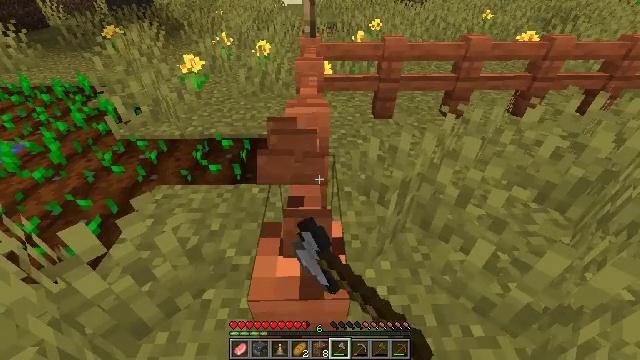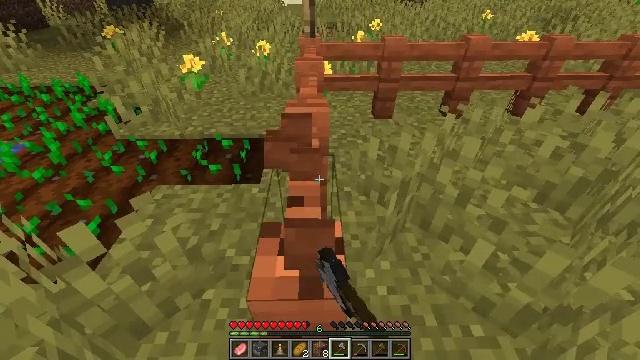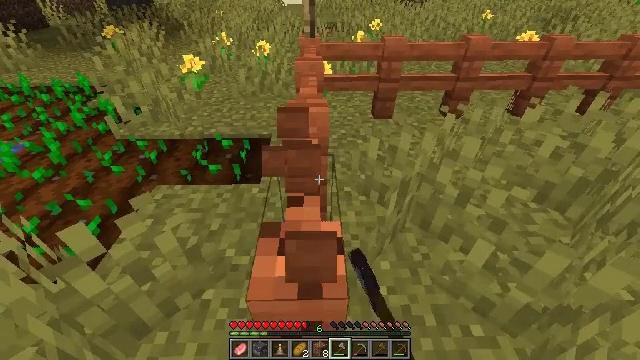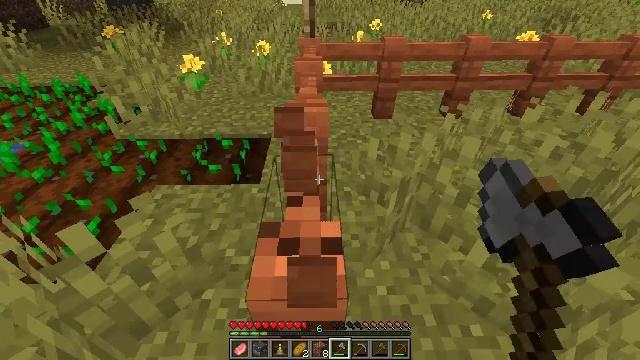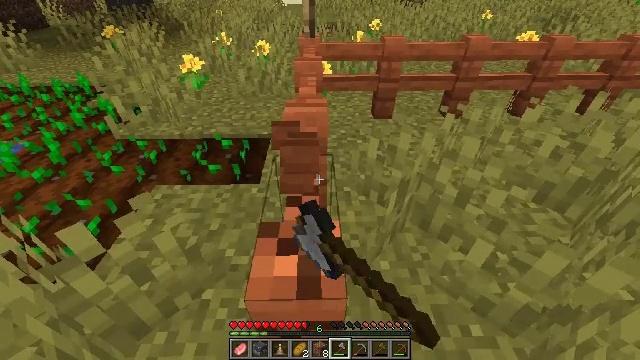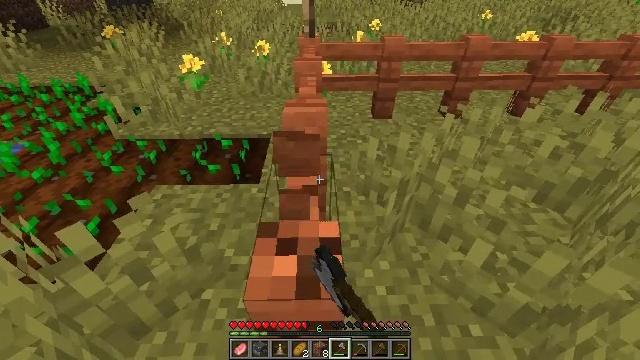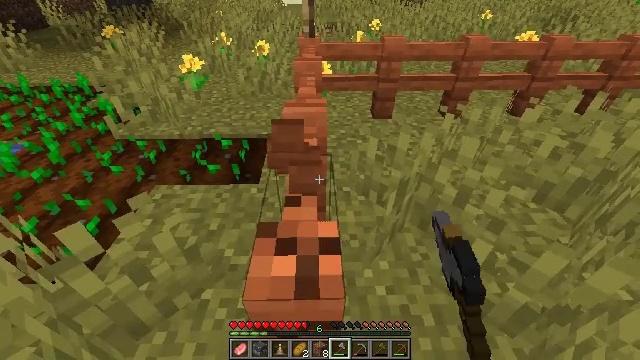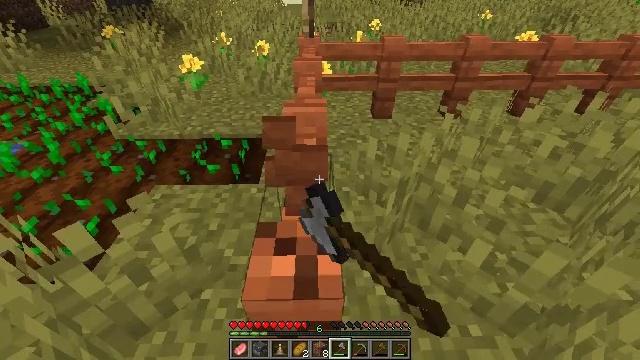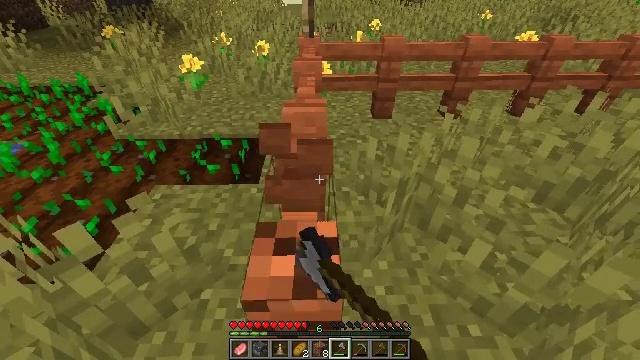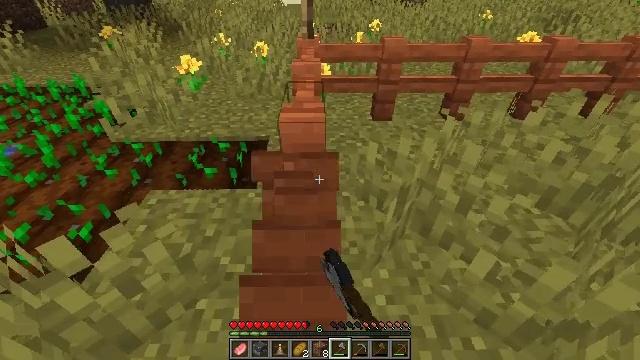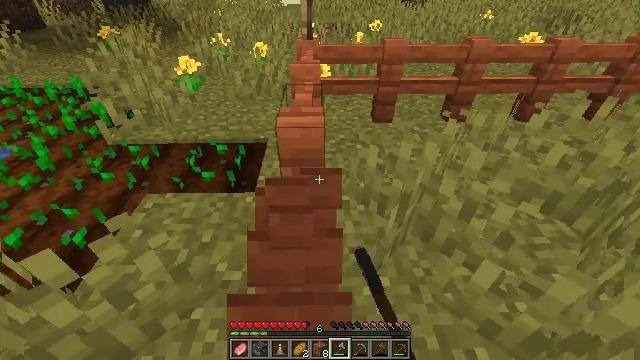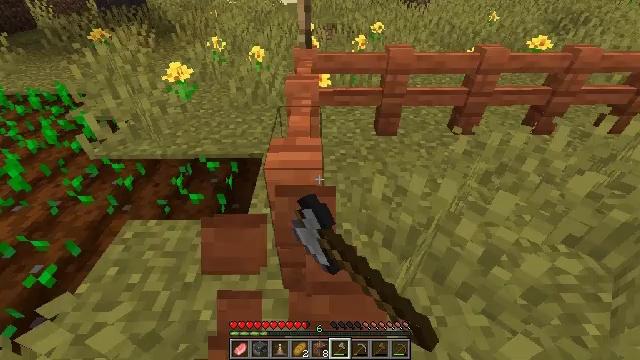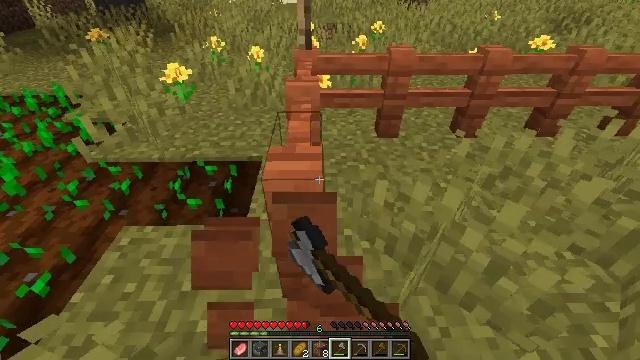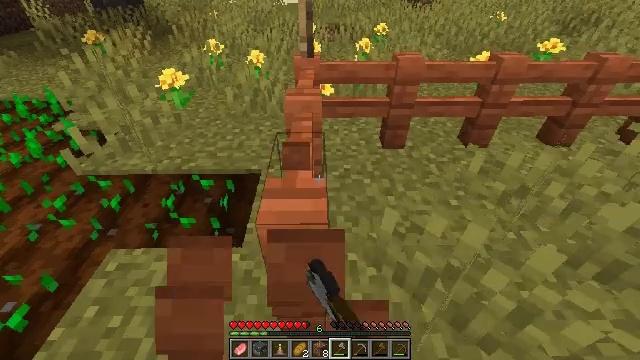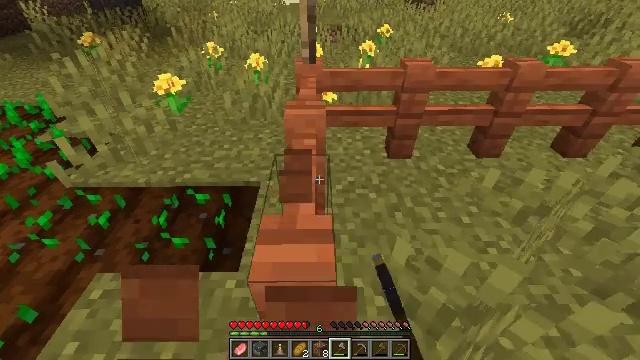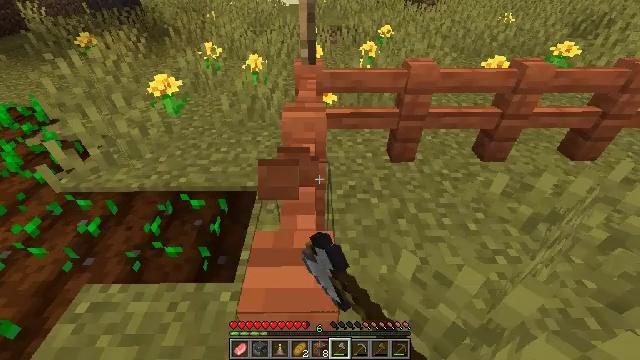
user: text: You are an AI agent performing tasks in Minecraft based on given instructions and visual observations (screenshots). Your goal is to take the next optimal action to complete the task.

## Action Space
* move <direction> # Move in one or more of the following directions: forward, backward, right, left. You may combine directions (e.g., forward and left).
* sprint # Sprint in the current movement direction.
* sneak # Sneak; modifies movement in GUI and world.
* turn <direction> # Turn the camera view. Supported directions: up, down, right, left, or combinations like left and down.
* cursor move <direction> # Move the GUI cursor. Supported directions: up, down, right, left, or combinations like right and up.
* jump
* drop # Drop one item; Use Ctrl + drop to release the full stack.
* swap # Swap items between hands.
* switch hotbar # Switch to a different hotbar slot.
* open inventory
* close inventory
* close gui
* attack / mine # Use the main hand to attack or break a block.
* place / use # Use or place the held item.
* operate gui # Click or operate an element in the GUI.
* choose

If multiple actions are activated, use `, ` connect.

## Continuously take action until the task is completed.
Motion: motion action
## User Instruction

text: Attack the acacia fence to break it.
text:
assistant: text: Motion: move forward, attack / mine
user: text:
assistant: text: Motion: move forward, attack / mine
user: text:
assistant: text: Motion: move forward, attack / mine
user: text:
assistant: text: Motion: move forward, attack / mine
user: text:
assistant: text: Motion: move forward, attack / mine
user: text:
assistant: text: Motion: move forward, attack / mine
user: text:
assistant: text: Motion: move forward, attack / mine
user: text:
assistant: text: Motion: move forward, attack / mine
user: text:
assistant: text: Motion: move forward, attack / mine
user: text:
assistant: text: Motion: move forward, attack / mine
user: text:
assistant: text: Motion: move forward, attack / mine
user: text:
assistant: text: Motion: move forward, attack / mine
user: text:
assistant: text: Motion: move forward, attack / mine
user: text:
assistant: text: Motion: move forward, attack / mine
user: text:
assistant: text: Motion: move forward, attack / mine
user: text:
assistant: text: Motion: move forward, attack / mine
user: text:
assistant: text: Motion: move forward, attack / mine
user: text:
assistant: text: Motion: move forward, attack / mine
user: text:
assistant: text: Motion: move forward, attack / mine
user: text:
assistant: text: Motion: move forward, attack / mine
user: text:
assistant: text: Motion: move forward, attack / mine
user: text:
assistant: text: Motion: move forward, attack / mine
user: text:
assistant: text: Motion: move forward, attack / mine
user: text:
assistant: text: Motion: move forward, attack / mine
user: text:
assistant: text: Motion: move forward, attack / mine
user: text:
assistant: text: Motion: move forward, attack / mine
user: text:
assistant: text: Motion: move forward, attack / mine
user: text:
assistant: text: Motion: move forward, attack / mine
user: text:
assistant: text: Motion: move forward, attack / mine
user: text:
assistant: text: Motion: move forward, attack / mine